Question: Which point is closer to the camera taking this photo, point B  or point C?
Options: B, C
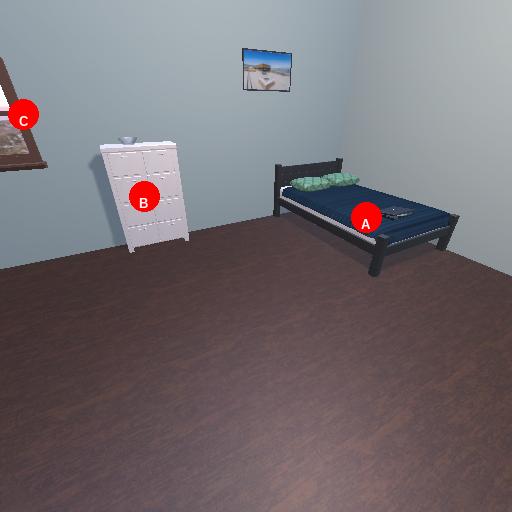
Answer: B